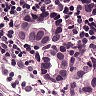
Metastatic tissue present: yes